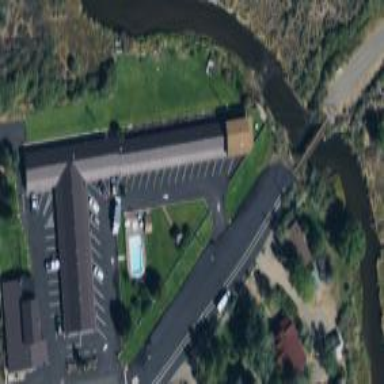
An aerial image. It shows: Building that is motel.